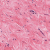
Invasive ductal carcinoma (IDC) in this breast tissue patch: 0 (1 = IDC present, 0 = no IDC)